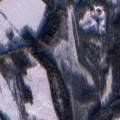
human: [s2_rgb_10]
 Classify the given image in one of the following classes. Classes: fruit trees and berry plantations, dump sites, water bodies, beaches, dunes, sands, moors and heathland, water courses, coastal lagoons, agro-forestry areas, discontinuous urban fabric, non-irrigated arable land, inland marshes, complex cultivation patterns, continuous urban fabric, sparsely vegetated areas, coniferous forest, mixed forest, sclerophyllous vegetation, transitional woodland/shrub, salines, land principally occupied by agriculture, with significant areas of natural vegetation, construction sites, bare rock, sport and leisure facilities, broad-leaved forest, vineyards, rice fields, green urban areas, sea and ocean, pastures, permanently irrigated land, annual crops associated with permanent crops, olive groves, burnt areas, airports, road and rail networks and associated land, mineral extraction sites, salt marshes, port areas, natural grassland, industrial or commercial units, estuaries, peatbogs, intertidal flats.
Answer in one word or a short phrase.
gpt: non-irrigated arable land, land principally occupied by agriculture, with significant areas of natural vegetation, coniferous forest, mixed forest